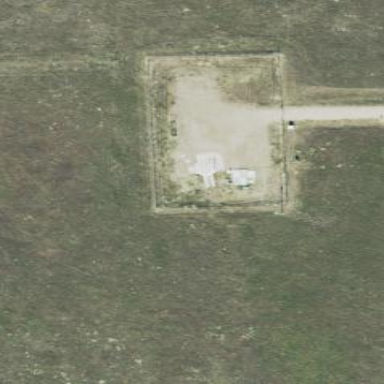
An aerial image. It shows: Military bunker surrounded by fence. The area is designated for military land use.